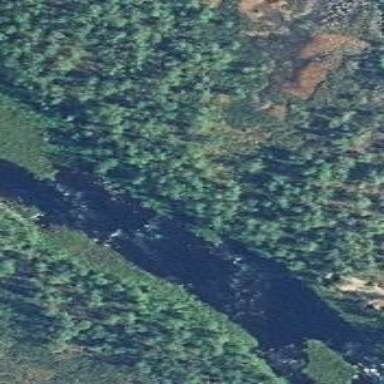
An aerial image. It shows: River with rapids flowing through it.